Chest X-ray. View position: AP
Patient age: 59
Patient sex: M
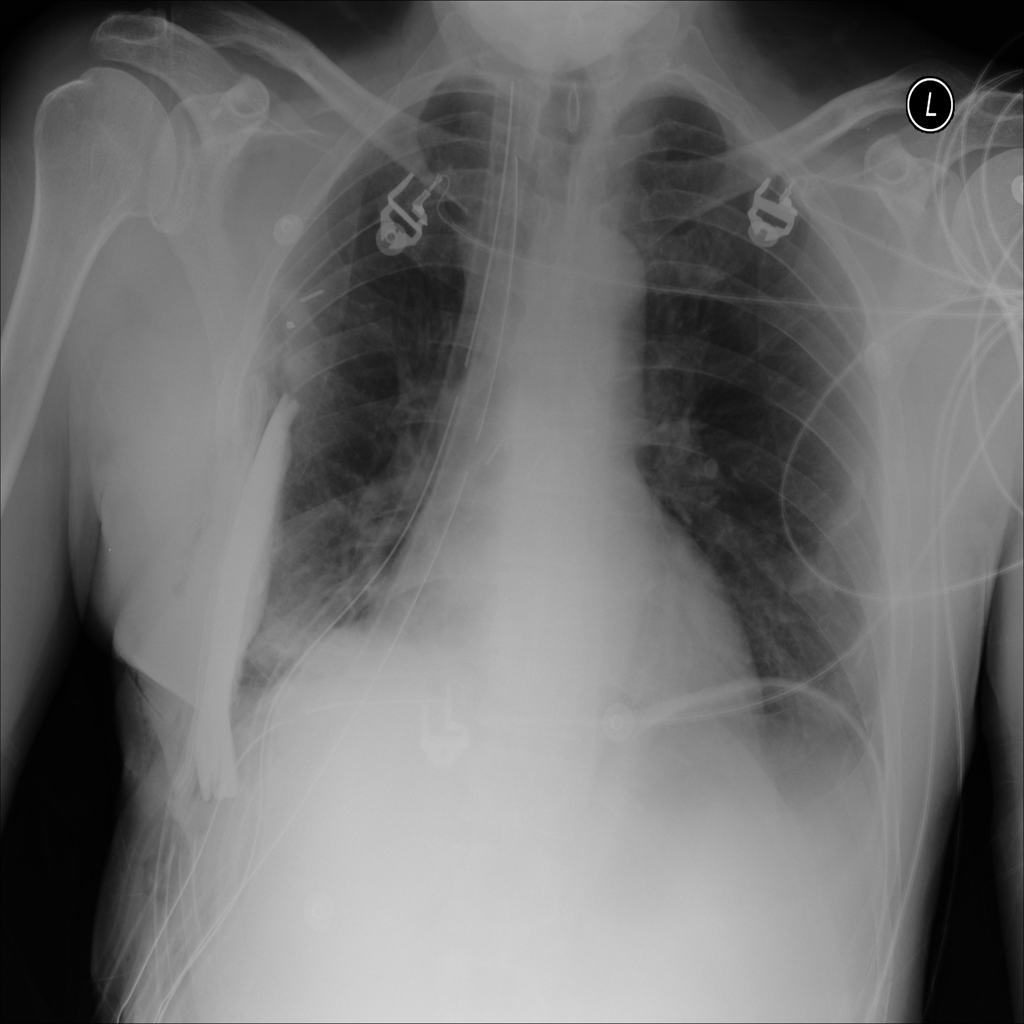
Finding: Pneumothorax